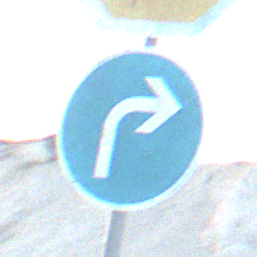
Verkehrszeichen: VorgeschriebeneFahrtrichtungRechts
Zusatzzeichen oben: Stop
Umgebung: Outdoor, Beach
Tageszeit: SunriseSunset
Wetter: PartlyCloudy
Licht: Natural
Jahreszeit: NotSpecified
Kontrast: MediumContrast